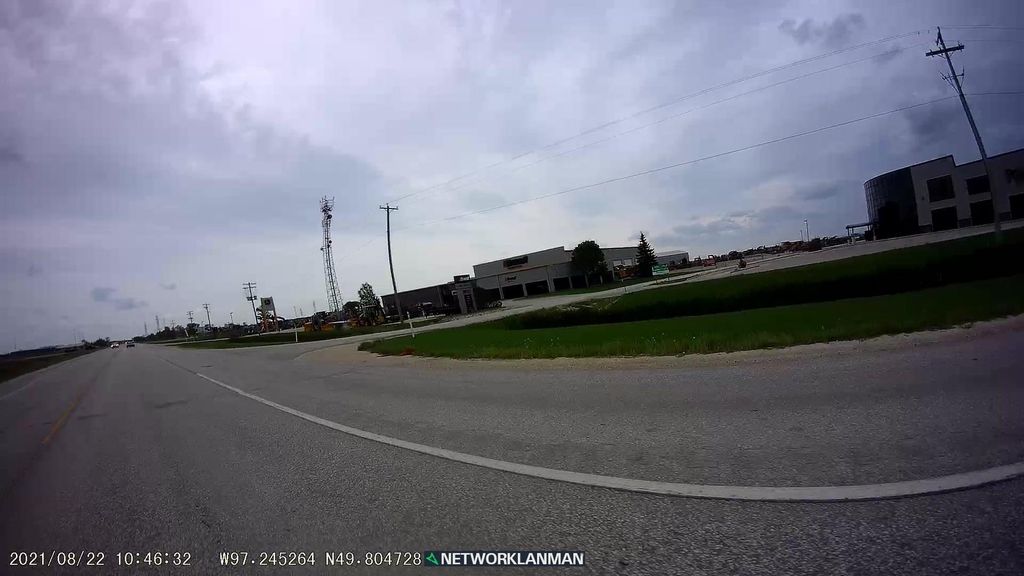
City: winnipeg